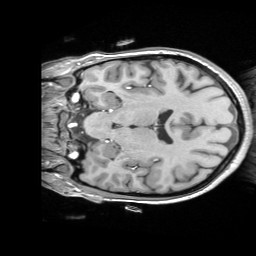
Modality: T1w
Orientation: coronal